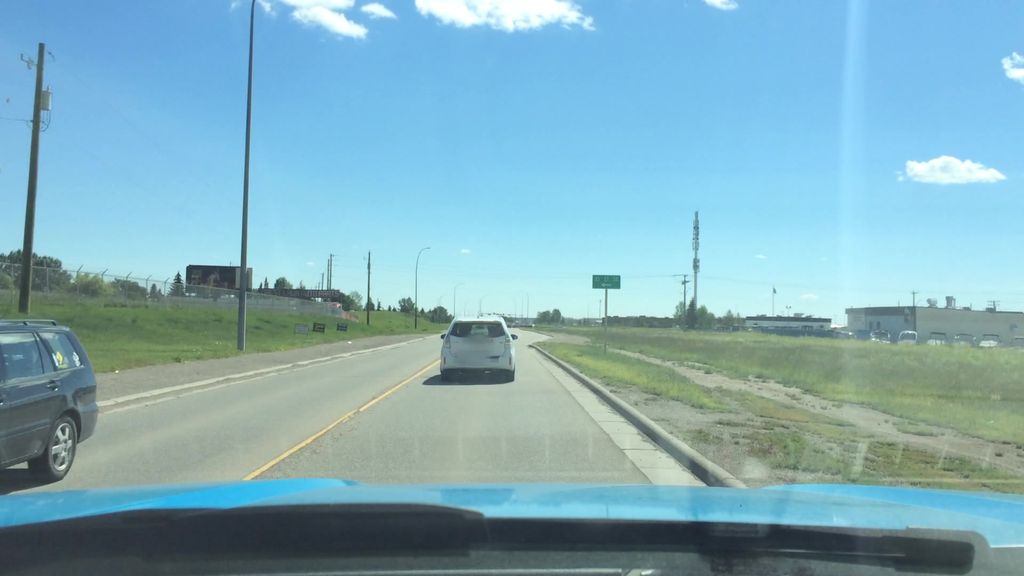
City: calgary